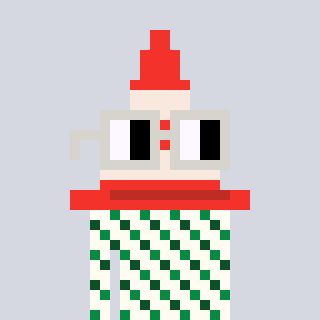
a pixel art character with square light gray glasses, a cone-shaped head and a grayscale-colored body on a cool background